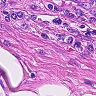
Metastatic tissue present: no